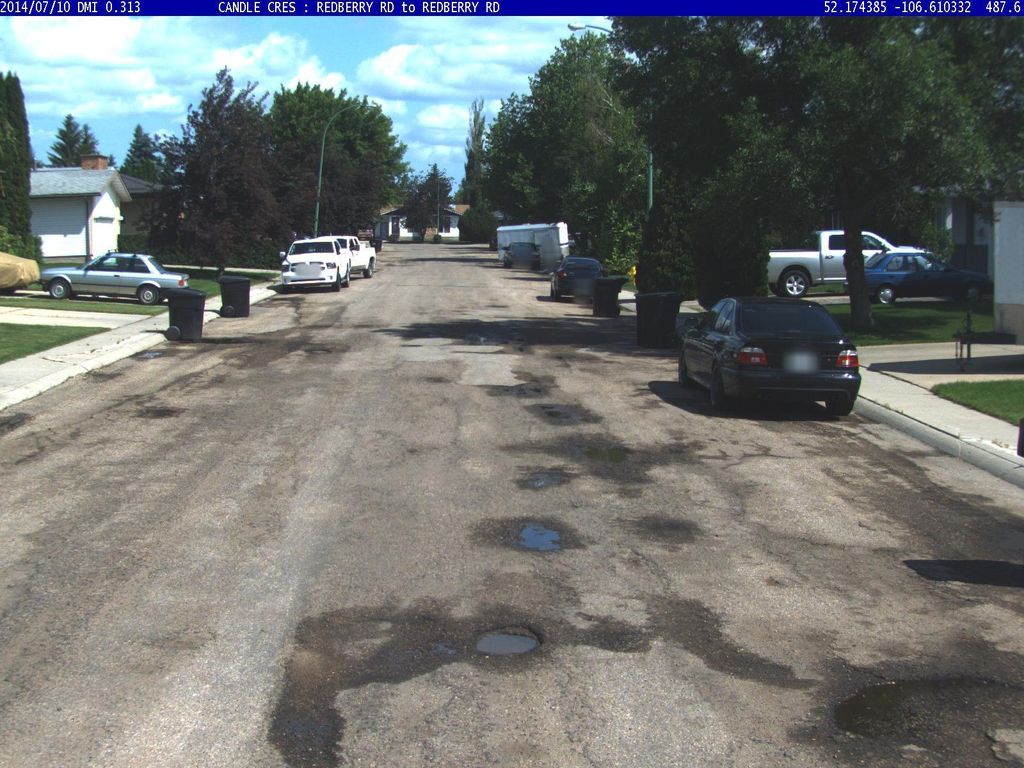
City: saskatoon